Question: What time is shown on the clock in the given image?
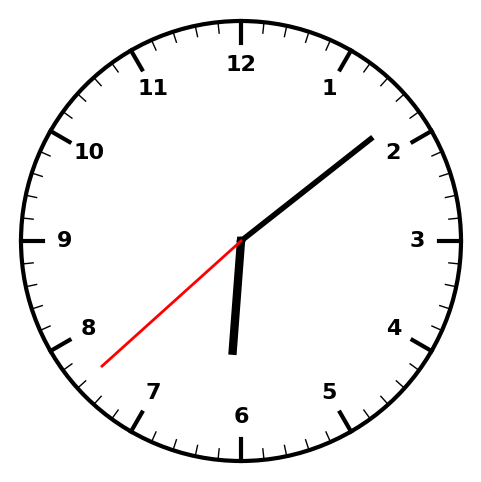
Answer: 06:08:38